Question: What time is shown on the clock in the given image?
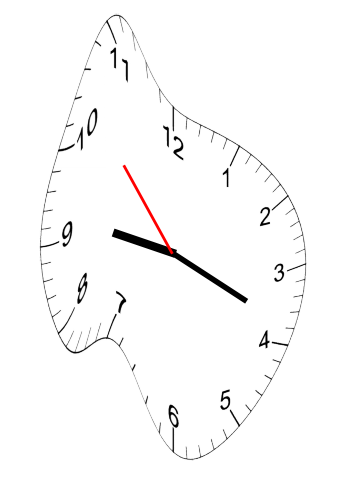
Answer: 09:18:53